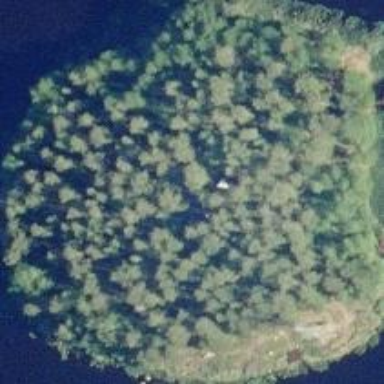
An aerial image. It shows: Island.